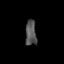
Tissue: lung
Cell type: Epithelial cells
Senescence score: 0.2433
Nuclear area (px): 274
Mean DAPI intensity: 84.113